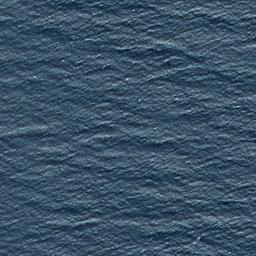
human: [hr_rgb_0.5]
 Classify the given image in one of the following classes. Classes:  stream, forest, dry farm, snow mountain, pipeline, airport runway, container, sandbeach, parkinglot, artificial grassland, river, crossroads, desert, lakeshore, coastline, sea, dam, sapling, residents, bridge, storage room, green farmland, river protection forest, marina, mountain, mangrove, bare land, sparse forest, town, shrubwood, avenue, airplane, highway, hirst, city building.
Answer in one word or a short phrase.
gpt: sea